Lunar surface albedo tile
Center latitude: 22.313
Center longitude: -43.154
Resolution (meters per pixel, mean): 121.63
Tile area (km^2): 14509.79
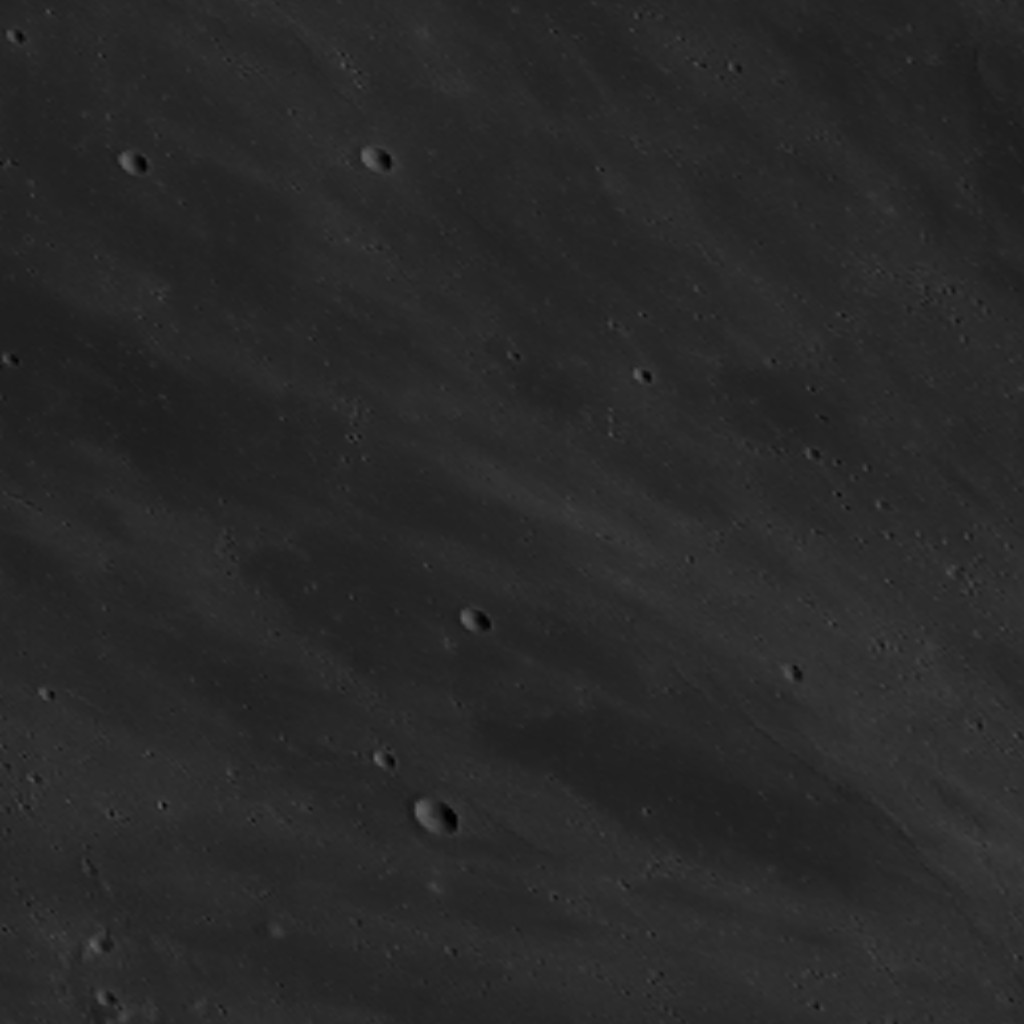